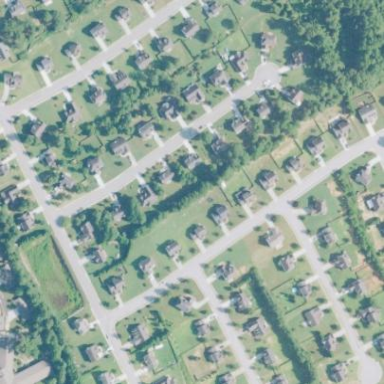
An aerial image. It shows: This residential area consists of single-family homes.